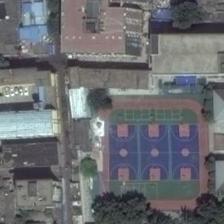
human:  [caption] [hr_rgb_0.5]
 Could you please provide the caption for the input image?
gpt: the light green square area includes three basketball courts while there are some orderless houses aside .

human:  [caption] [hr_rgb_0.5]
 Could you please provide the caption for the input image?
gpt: many buildings and several green trees are around a playground with three basketball fields in it .

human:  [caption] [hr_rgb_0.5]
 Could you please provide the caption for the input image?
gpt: a playground with three basketball fields in it is surrounded by some green trees and many buildings .

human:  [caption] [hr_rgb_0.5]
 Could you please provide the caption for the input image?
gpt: a playground with three basketball fields in it is surrounded by many buildings and some plants .

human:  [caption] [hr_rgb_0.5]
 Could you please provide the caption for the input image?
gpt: a playground with three basketball fields in it is surrounded by many buildings and some plants .